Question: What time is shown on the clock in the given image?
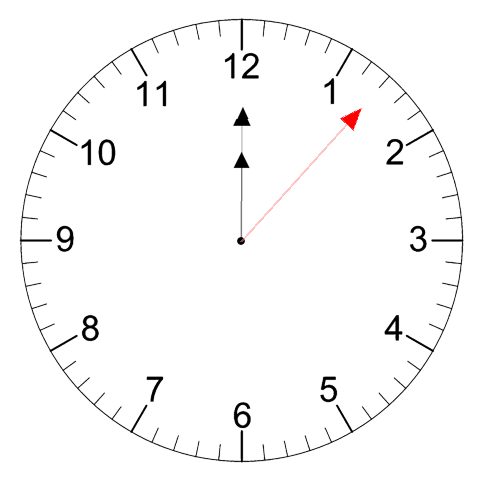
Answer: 12:00:07